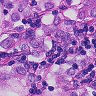
Metastatic tissue present: yes